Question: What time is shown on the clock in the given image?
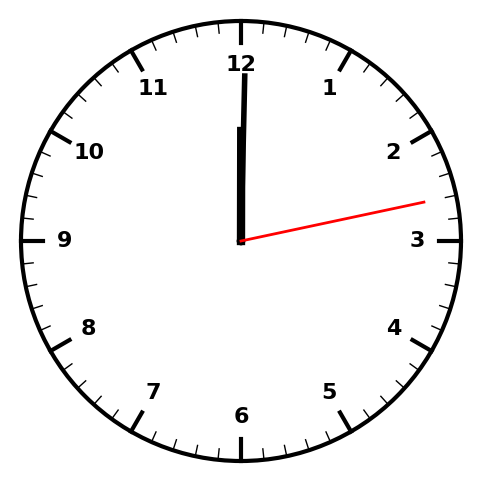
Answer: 12:00:13